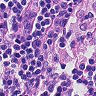
Metastatic tissue present: no